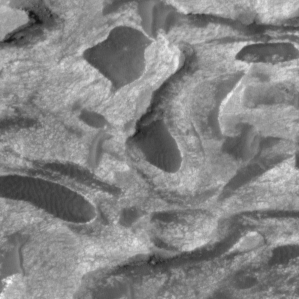
Label: non_frost